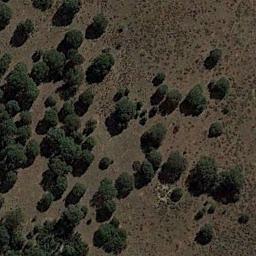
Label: chaparral